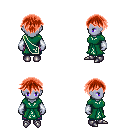
a pixel art fantasy rpg character, female body template, dark elf, purple skin, sash dress, magenta pants, red short bangs hairstyle, white cloth bracers, metal boots, four views (front, back, left, right), 2x2 character sprite sheet, small pixel art, hard edges, no anti-aliasing